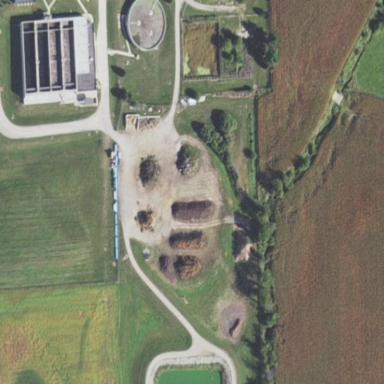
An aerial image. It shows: View of wastewater plant.